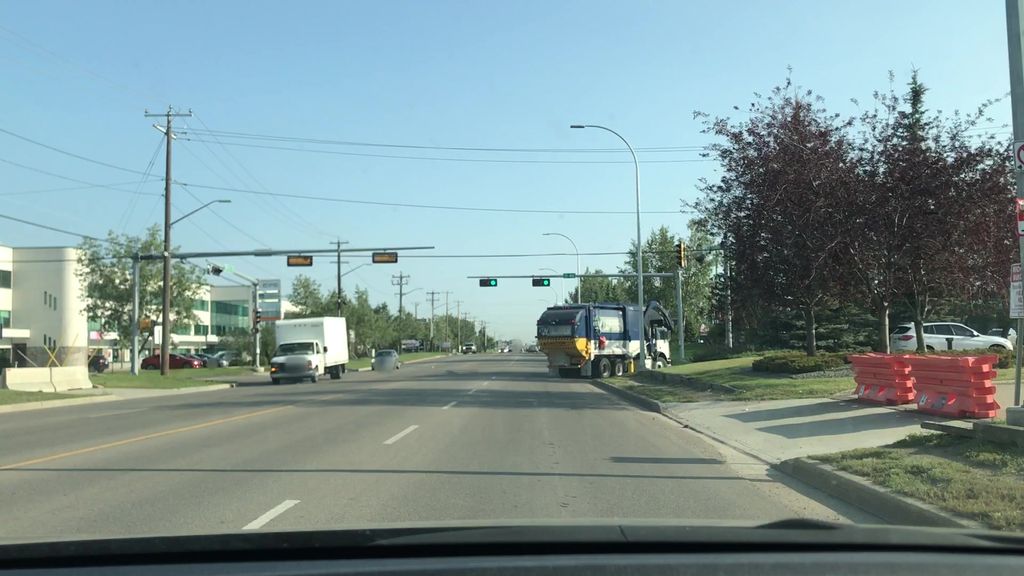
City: edmonton